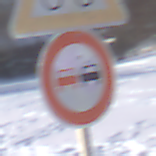
Verkehrszeichen: Ueberholverbot
Zusatzzeichen oben: RadverkehrLinks
Umgebung: Outdoor, Nature
Tageszeit: MorningAfternoon
Wetter: PartlyCloudy
Licht: Natural
Jahreszeit: Winter
Kontrast: HighContrast